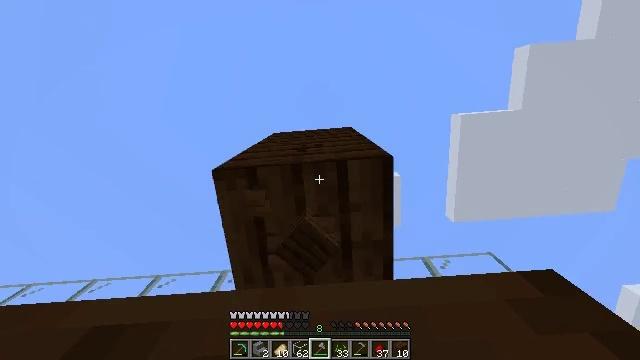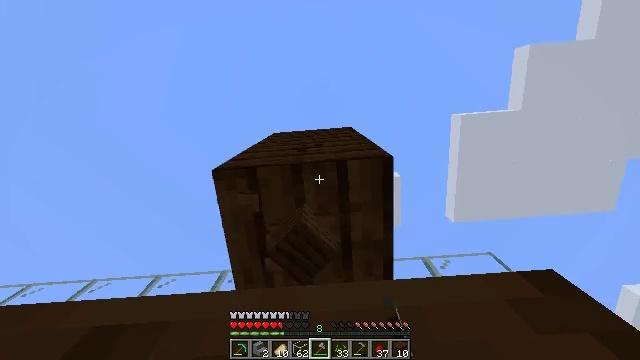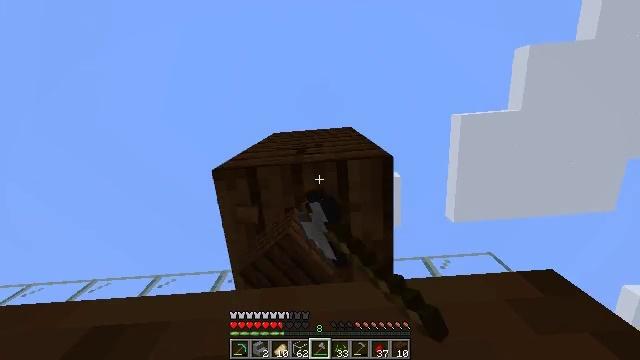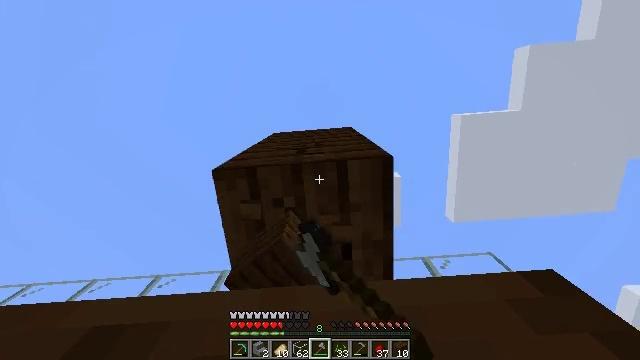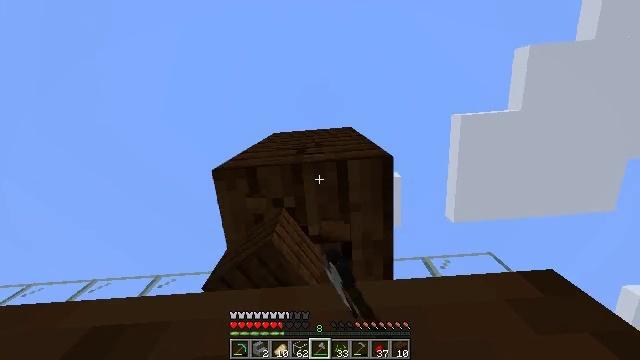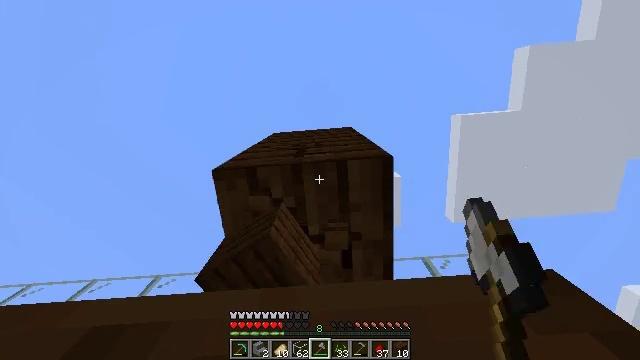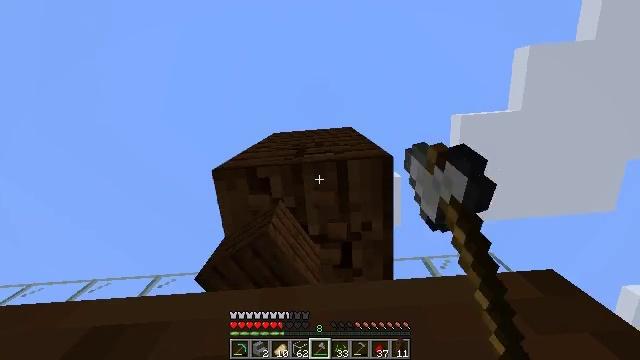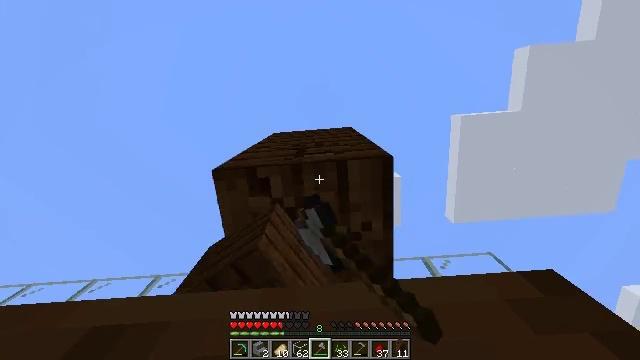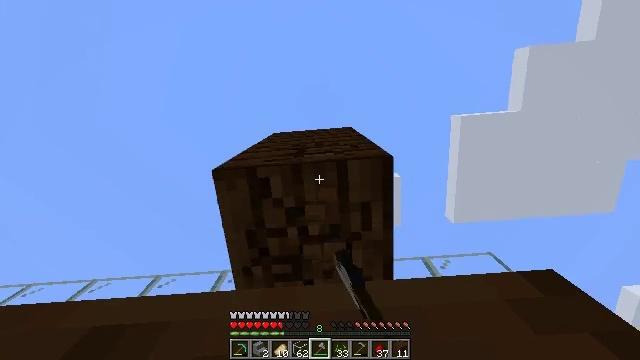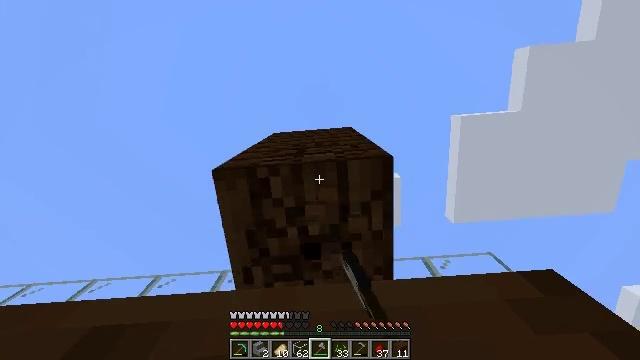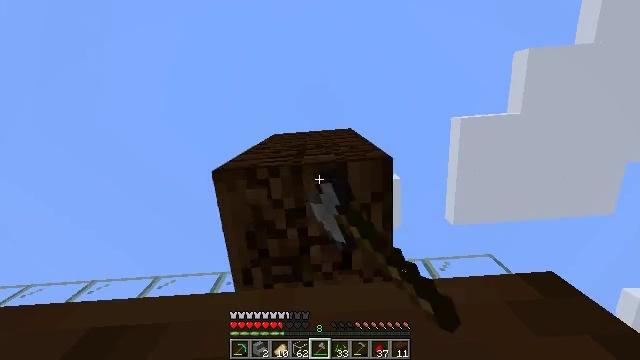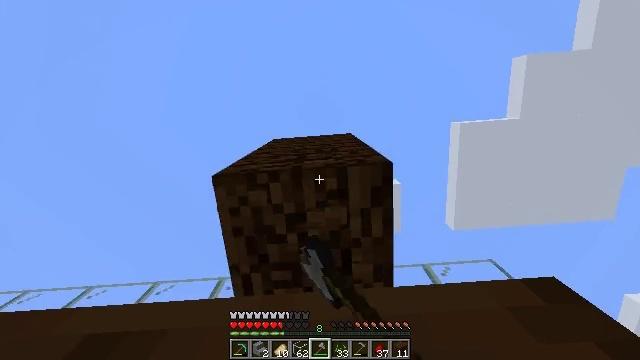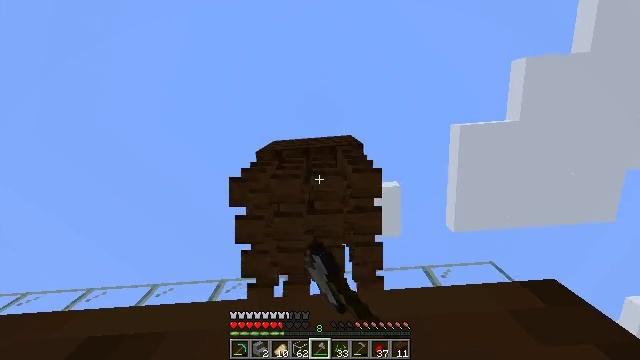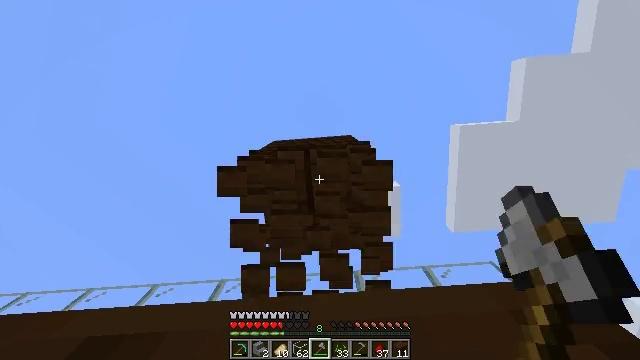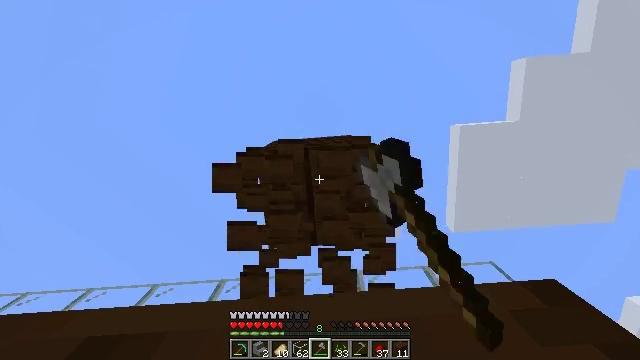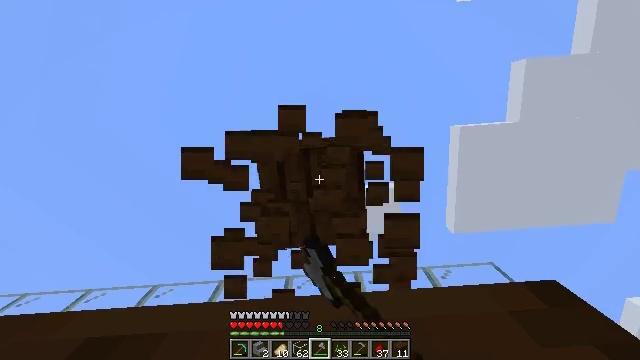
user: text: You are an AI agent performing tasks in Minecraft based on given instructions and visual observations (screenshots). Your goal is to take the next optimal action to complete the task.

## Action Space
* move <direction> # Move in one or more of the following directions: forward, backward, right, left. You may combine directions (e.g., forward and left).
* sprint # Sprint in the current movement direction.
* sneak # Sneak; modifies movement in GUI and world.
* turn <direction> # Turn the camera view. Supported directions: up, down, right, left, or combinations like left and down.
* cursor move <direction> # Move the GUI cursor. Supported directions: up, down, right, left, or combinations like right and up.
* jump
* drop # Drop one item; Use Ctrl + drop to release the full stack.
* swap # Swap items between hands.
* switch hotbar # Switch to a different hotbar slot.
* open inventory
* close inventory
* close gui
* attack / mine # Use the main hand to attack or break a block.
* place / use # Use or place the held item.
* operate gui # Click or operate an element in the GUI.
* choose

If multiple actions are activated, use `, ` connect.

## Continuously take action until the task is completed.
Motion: motion action
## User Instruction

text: Break the existing dark oak planks.
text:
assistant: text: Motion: attack / mine
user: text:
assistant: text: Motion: attack / mine
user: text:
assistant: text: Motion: attack / mine
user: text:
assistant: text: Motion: attack / mine
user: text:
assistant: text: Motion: attack / mine
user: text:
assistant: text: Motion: attack / mine
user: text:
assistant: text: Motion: attack / mine
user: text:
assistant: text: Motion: attack / mine
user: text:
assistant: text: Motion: attack / mine
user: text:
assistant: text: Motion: attack / mine
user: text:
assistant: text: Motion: turn up, attack / mine
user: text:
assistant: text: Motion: attack / mine
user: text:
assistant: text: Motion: attack / mine
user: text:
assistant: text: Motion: attack / mine
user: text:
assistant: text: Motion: attack / mine
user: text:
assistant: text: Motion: attack / mine
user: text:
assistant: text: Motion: attack / mine
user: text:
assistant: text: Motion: attack / mine
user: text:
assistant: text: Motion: attack / mine
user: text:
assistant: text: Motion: attack / mine
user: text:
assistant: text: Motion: attack / mine
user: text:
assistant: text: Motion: attack / mine
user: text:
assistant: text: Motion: attack / mine
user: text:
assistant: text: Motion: attack / mine
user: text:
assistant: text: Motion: attack / mine
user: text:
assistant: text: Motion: attack / mine
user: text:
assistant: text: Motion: attack / mine
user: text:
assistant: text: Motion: attack / mine
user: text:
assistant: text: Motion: attack / mine
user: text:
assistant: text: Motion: attack / mine